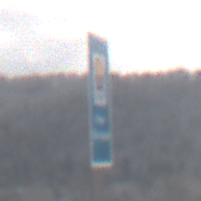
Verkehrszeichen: Wasserschutzgebiet
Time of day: MorningAfternoon
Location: Outdoor (Nature)
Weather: PartlyCloudy
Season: Winter
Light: Natural